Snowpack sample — Snodgrass Mountain, Crested Butte, Colorado (2/4/25, 12:06 PM MST)
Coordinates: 38.923, -106.968
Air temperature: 35 °F
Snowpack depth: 80 cm
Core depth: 30 cm
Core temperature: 35.6 °F
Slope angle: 14°, slope face: 78°
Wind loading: low
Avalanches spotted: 0
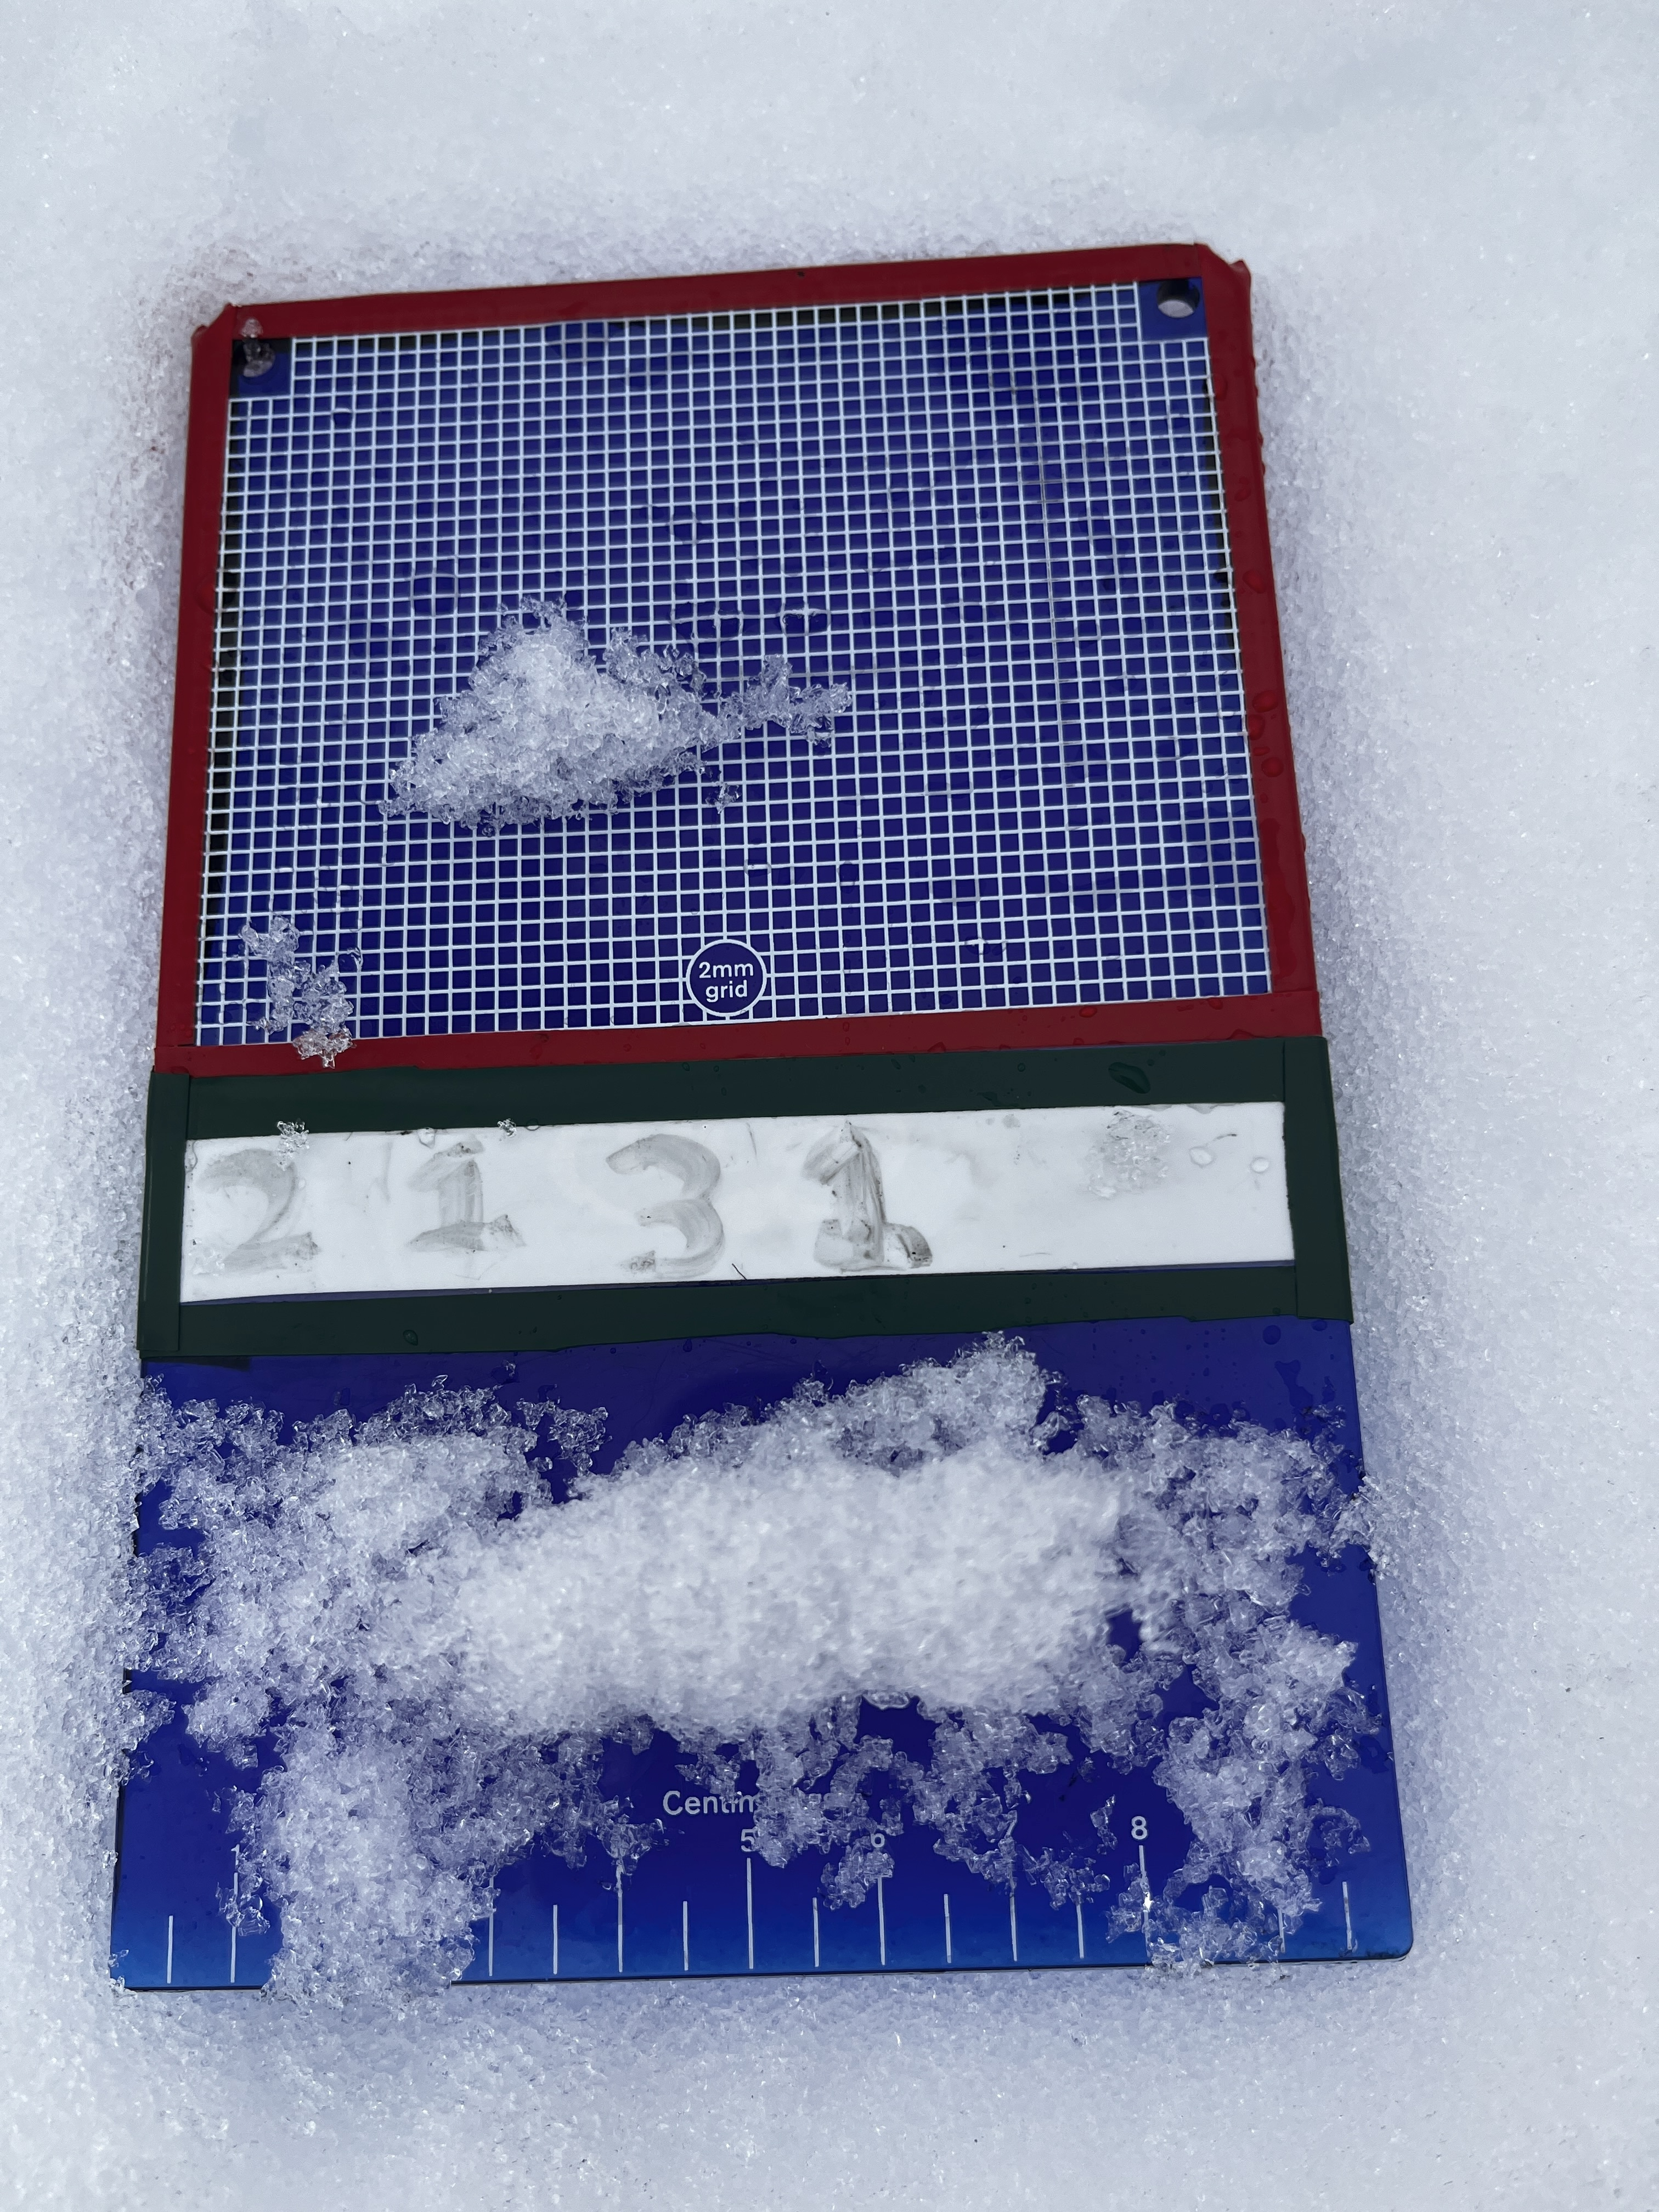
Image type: crystal_card
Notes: No avalanches nearby, unusually warm weather for the last month reported by residents, Collected 25 yards from treeline